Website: crate-barrel
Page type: receipt
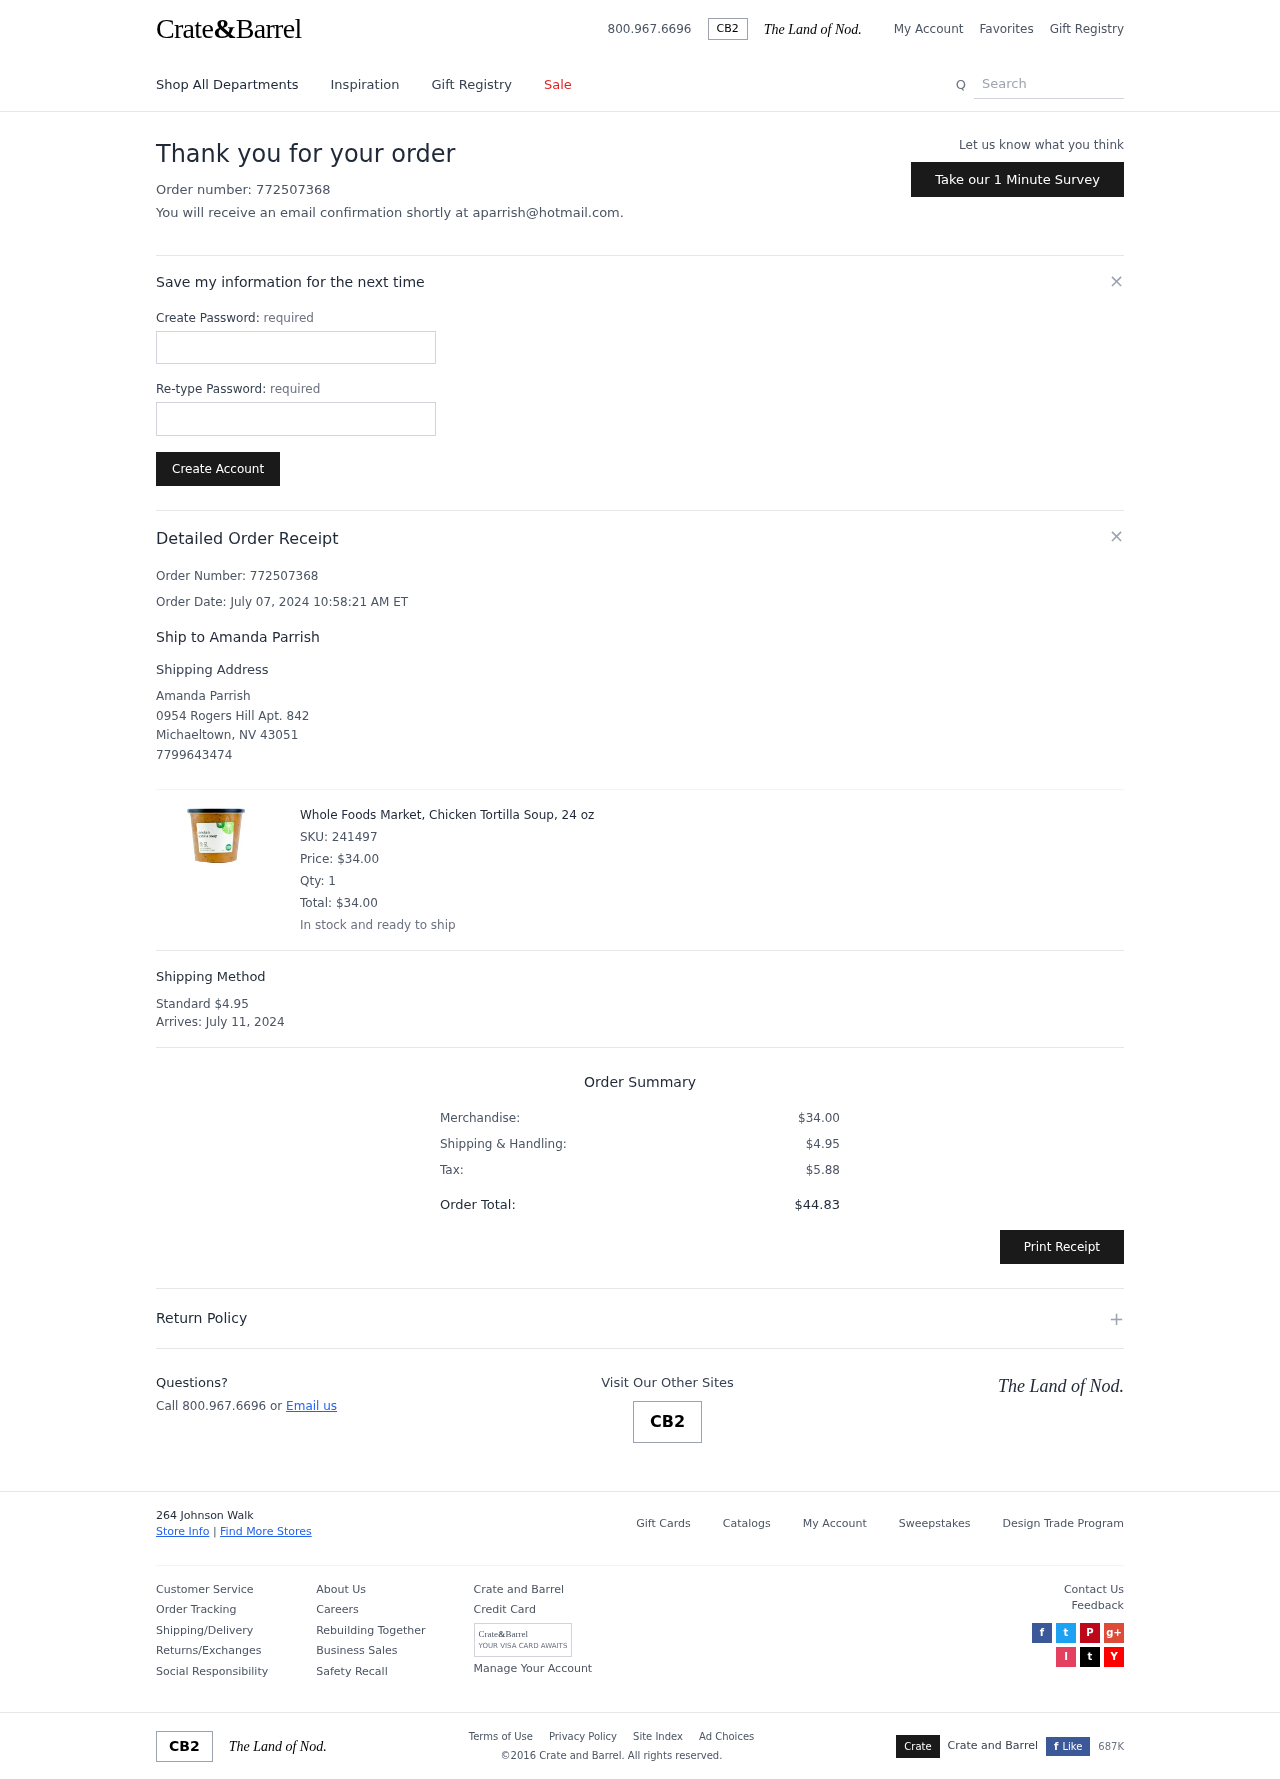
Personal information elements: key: PII_CITY
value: Michaeltown
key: PII_EMAIL
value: aparrish@hotmail.com
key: PII_FULLNAME
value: Amanda Parrish
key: PII_FULLNAME
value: Ship to Amanda Parrish
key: PII_PHONE
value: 7799643474
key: PII_POSTCODE
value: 43051
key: PII_STATE_ABBR
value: NV
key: PII_STREET
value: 0954 Rogers Hill Apt. 842
Product elements: key: PRODUCT1_NAME
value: Whole Foods Market, Chicken Tortilla Soup, 24 oz
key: PRODUCT1_PRICE
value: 34
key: PRODUCT1_QUANTITY
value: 1
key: PRODUCT1_SKU
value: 241497
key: PRODUCT1_TOTAL
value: $34.00
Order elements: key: ORDER_ID
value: Order Number: 772507368
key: ORDER_ID
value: Order number: 772507368
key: ORDER_DATE
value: Order Date: July 07, 2024 10:58:21 AM ET
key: ORDER_SHIPPING_COST
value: $4.95
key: ORDER_DELIVERY_DATE
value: July 11, 2024
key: ORDER_SUBTOTAL
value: $34.00
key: ORDER_TAX
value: $5.88
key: ORDER_TOTAL
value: $44.83
Search elements: key: HEADER_SEARCH
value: Search